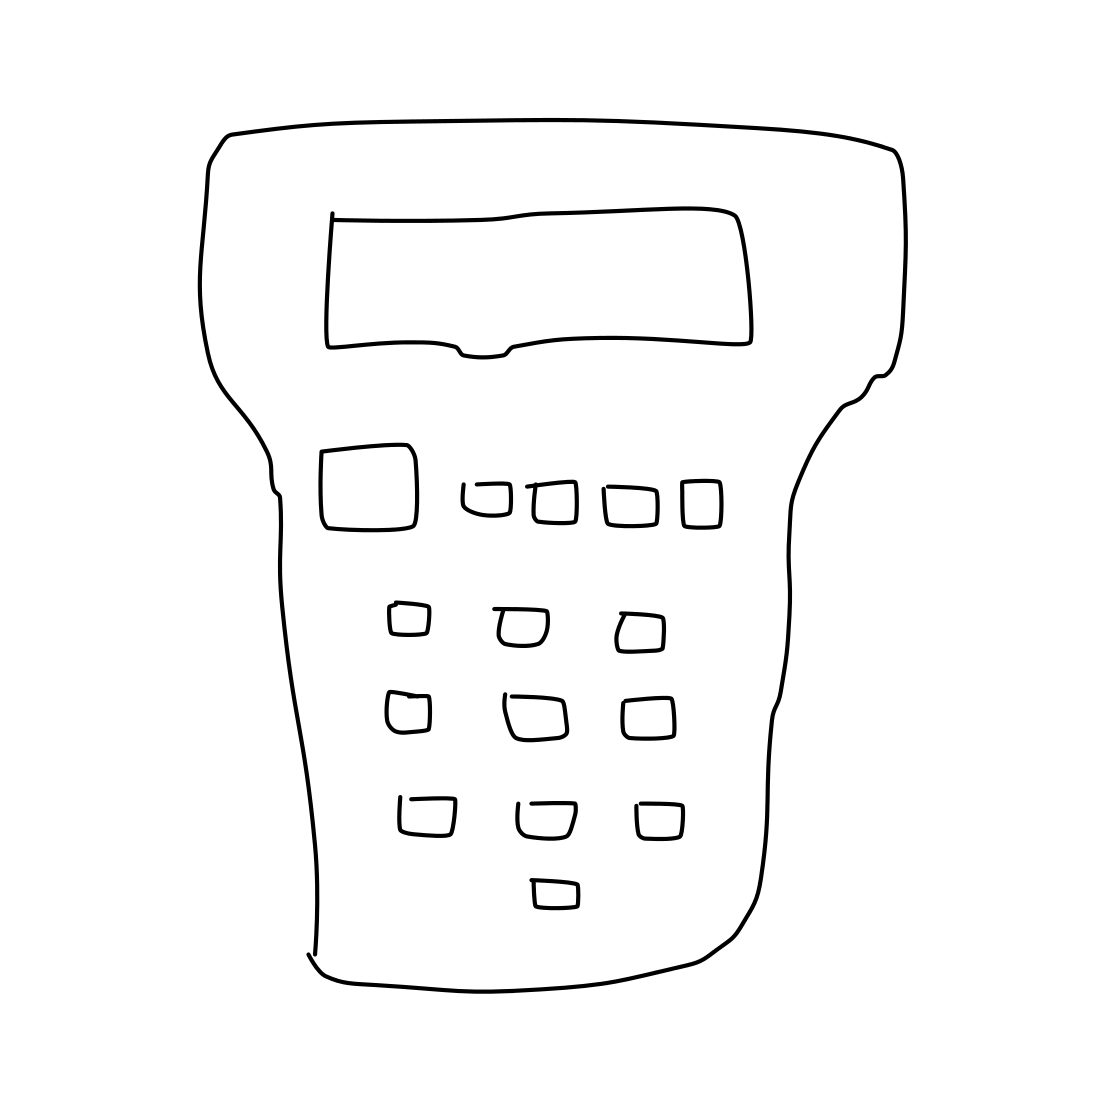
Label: calculator